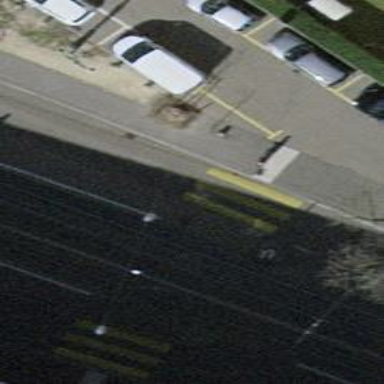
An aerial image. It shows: Tram crossing on the railway.